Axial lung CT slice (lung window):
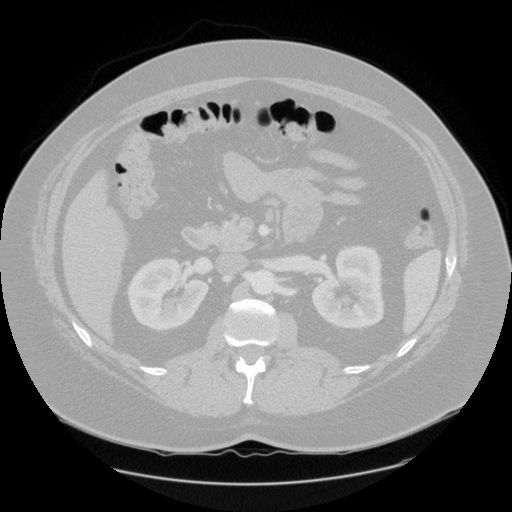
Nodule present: no